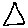
Label: triangle